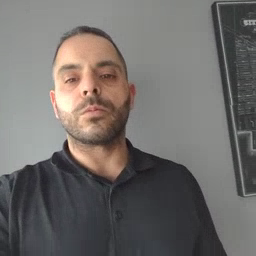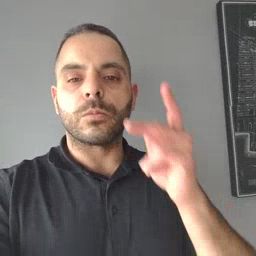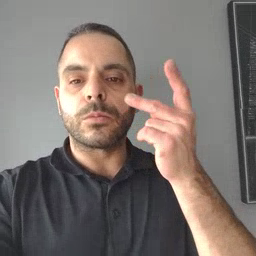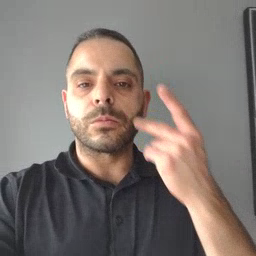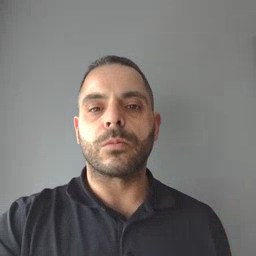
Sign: kitty